Aerial crown-view tile of a tropical tree (Barro Colorado Island, Panama), acquired 20240611:
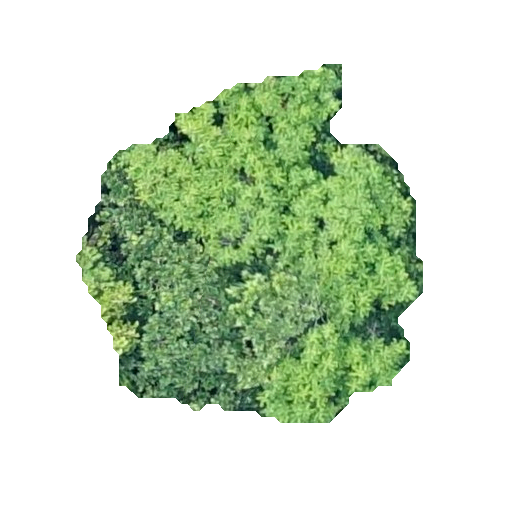
Species: Anacardium excelsum
GBIF accepted scientific name: Anacardium excelsum
Crown area: 138.973 m²